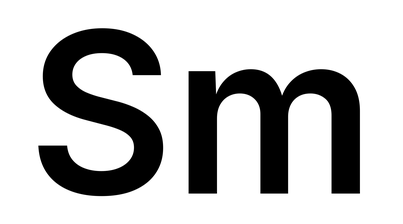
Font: Inter_SemiBold